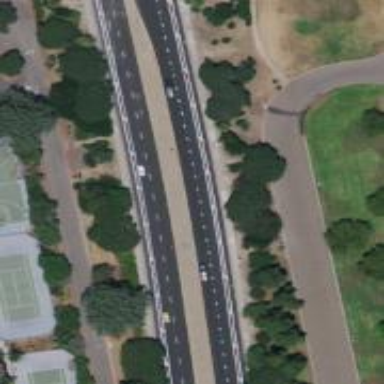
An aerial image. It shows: Secondary road that functions as expressway.